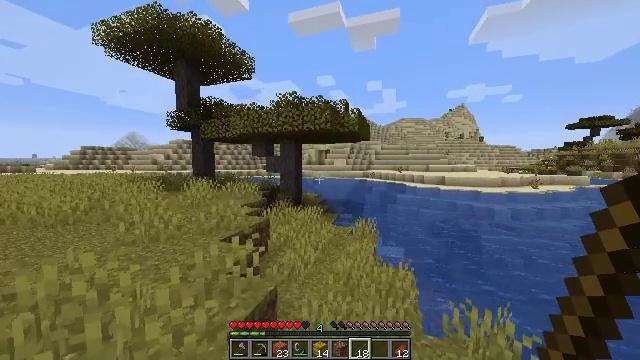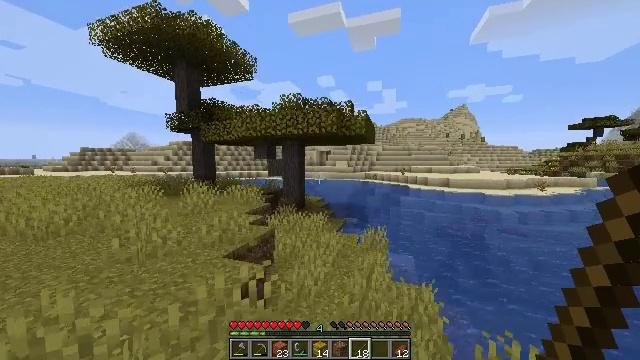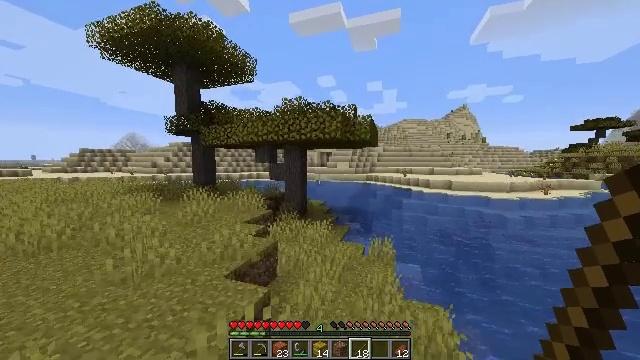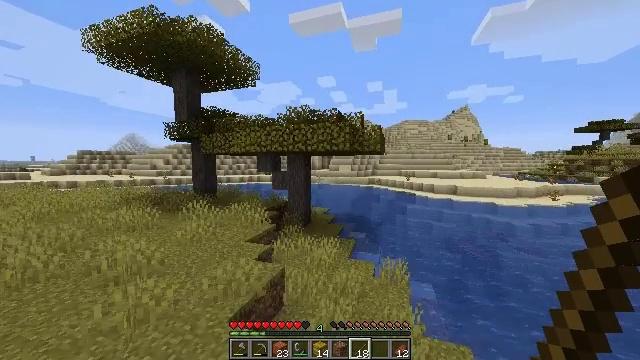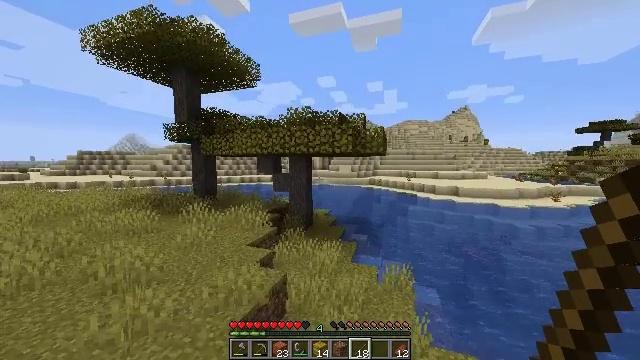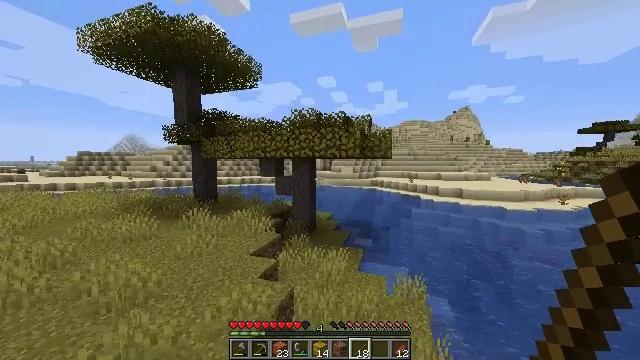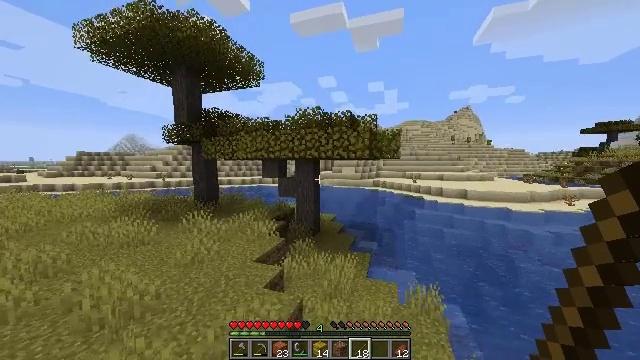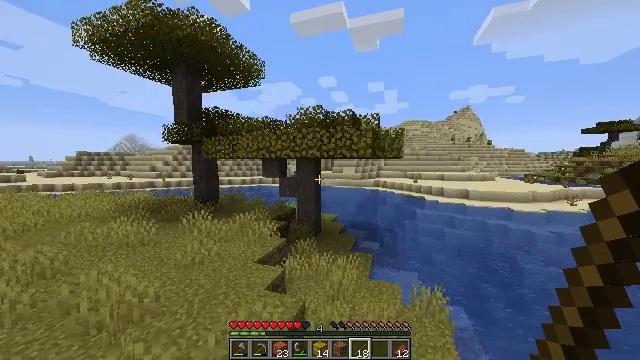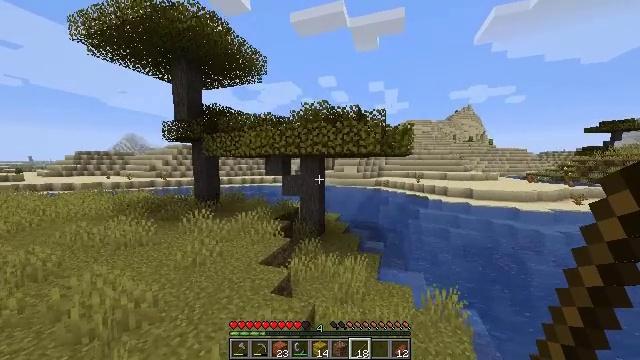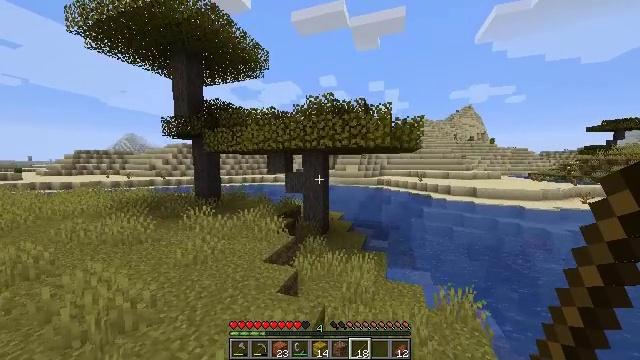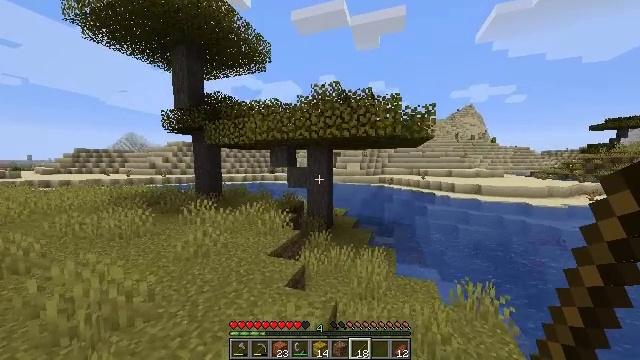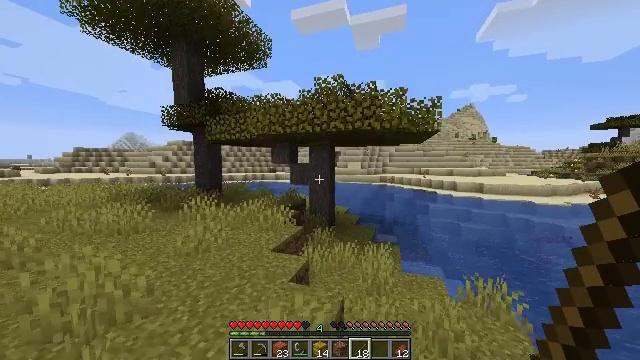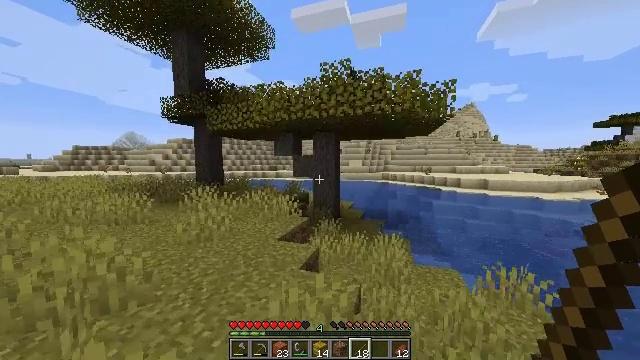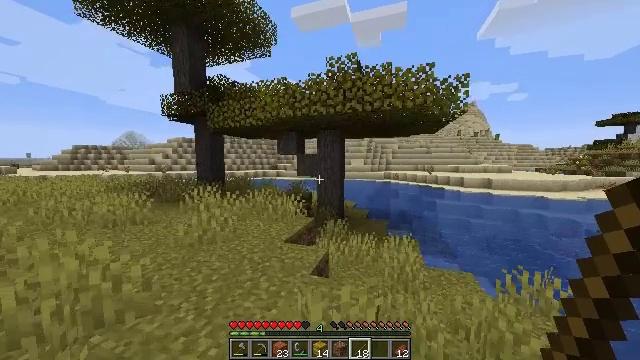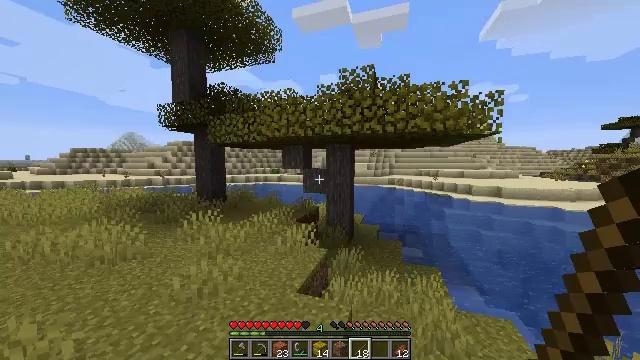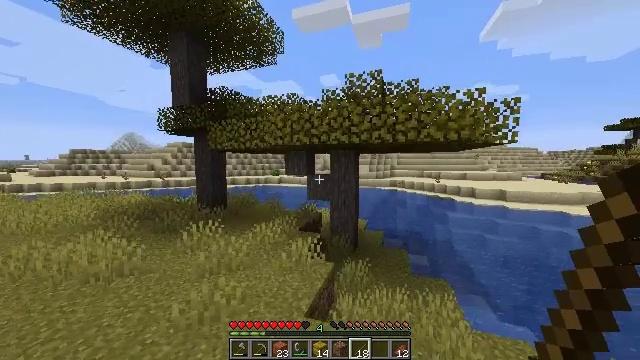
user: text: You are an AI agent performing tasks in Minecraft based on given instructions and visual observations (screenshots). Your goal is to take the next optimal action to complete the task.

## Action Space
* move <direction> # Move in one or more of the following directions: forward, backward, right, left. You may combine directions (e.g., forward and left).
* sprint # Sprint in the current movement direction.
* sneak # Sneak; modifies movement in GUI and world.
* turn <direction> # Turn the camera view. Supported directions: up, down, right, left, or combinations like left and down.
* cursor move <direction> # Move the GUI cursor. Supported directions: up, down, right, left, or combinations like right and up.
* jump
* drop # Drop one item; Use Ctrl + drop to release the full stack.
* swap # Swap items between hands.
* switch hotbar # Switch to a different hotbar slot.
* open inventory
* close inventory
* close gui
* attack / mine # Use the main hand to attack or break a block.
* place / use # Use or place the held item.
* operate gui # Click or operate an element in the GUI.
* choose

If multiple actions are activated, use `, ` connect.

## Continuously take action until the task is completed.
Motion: motion action
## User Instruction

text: Harvest the dead bush.
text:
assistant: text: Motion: move forward and move left, sprint, jump
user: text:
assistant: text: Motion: move forward and move left, sprint, jump
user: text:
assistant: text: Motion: move forward and move left, sprint, jump
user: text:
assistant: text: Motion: move forward and move left, sprint, jump
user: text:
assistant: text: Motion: move forward and move left, sprint, jump
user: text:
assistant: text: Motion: move forward and move left, sprint, jump
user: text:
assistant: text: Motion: move forward and move left, sprint, jump
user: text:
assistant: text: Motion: move forward and move left, sprint, jump
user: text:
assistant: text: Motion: move forward and move left, sprint, jump
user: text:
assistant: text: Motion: move forward and move left, sprint, jump
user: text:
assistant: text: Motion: move forward and move left, sprint, jump
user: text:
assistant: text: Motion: move forward and move left, sprint, jump
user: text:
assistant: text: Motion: move forward and move left, sprint, jump
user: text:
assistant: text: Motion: move forward and move left, sprint, jump
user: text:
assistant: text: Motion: move forward and move left, sprint, jump
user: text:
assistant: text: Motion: move forward and move left, sprint, jump
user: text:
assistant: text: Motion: move forward and move left, sprint, jump
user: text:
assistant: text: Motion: move forward and move left, sprint, jump
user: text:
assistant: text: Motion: move forward and move left, sprint, jump
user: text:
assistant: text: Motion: move forward and move left, sprint, jump
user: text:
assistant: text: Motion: move forward and move left, sprint, turn left and down, jump
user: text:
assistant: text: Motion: move forward and move left, sprint, turn left and down, jump
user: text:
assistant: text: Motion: move forward and move left, sprint, turn left and down, jump
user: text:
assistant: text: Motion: move forward and move left, sprint, jump
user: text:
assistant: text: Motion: move forward and move left, sprint, jump
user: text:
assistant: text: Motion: move forward and move left, sprint, jump
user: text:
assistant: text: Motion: move forward and move left, sprint, jump
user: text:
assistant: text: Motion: move forward and move left, sprint, jump
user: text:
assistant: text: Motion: move forward and move left, sprint, jump
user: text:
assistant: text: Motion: move forward, sprint, turn right, jump